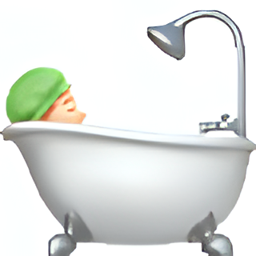
Name: bath
Emoji: 🛀🏻
Group: People & Body
Sub-group: person-resting